Interaction volume radius: 10 \u00c5
Interaction volume height: 10 \u00c5
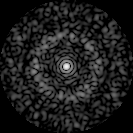
Disorder parameter: 0.8439